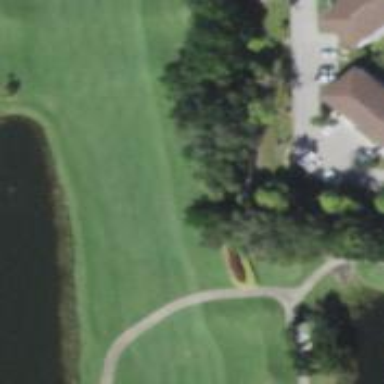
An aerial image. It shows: Scenic golf fairway.